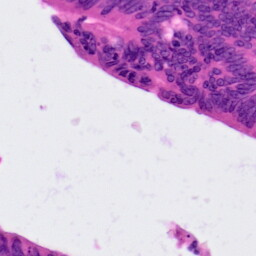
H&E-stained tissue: Colon